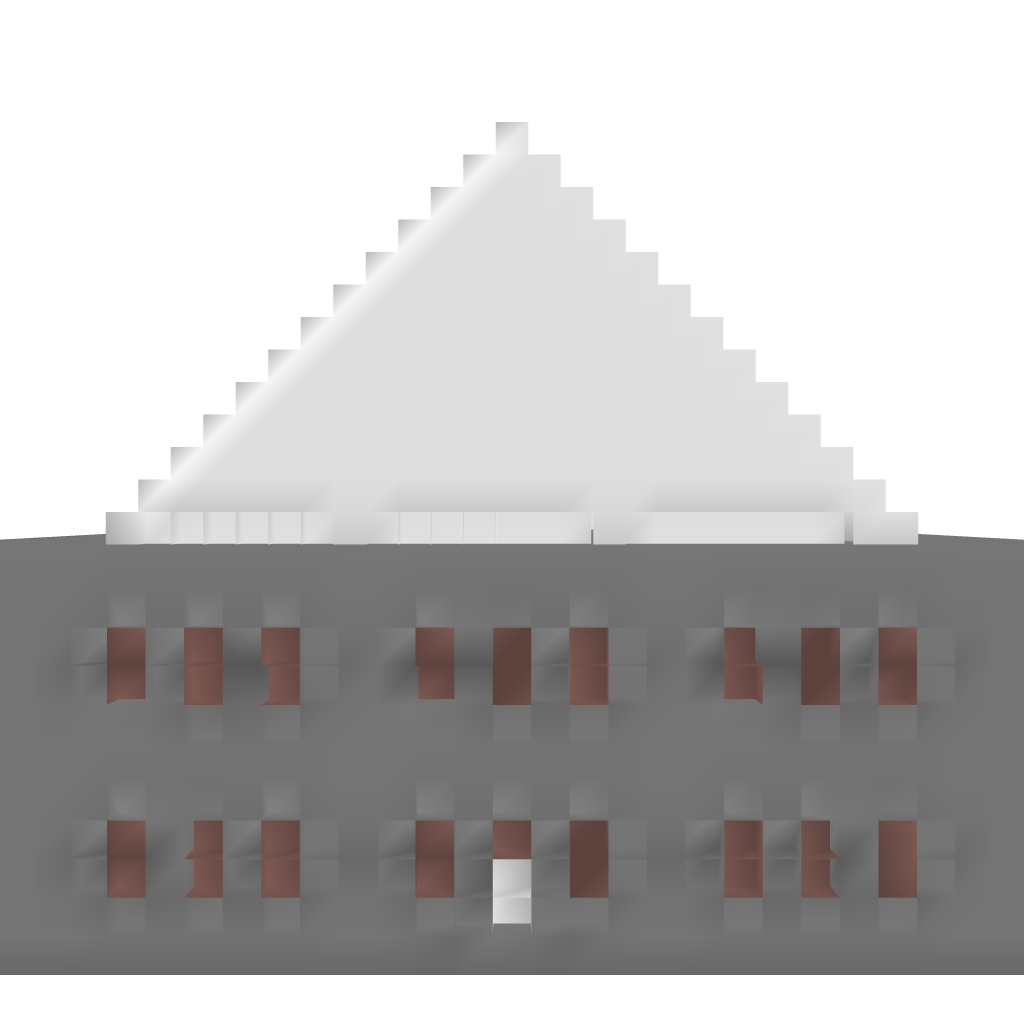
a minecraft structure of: The best jail good quality